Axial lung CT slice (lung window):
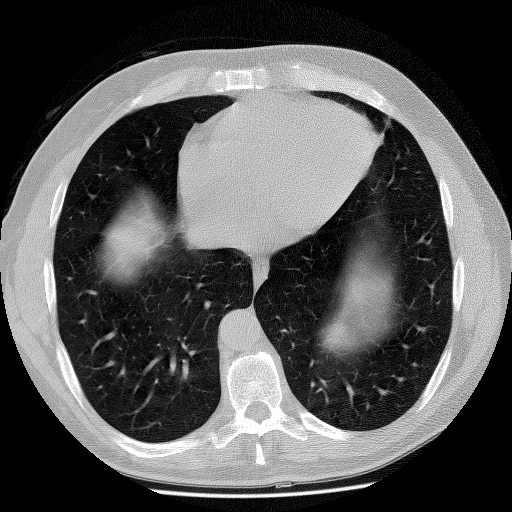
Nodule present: no